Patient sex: M
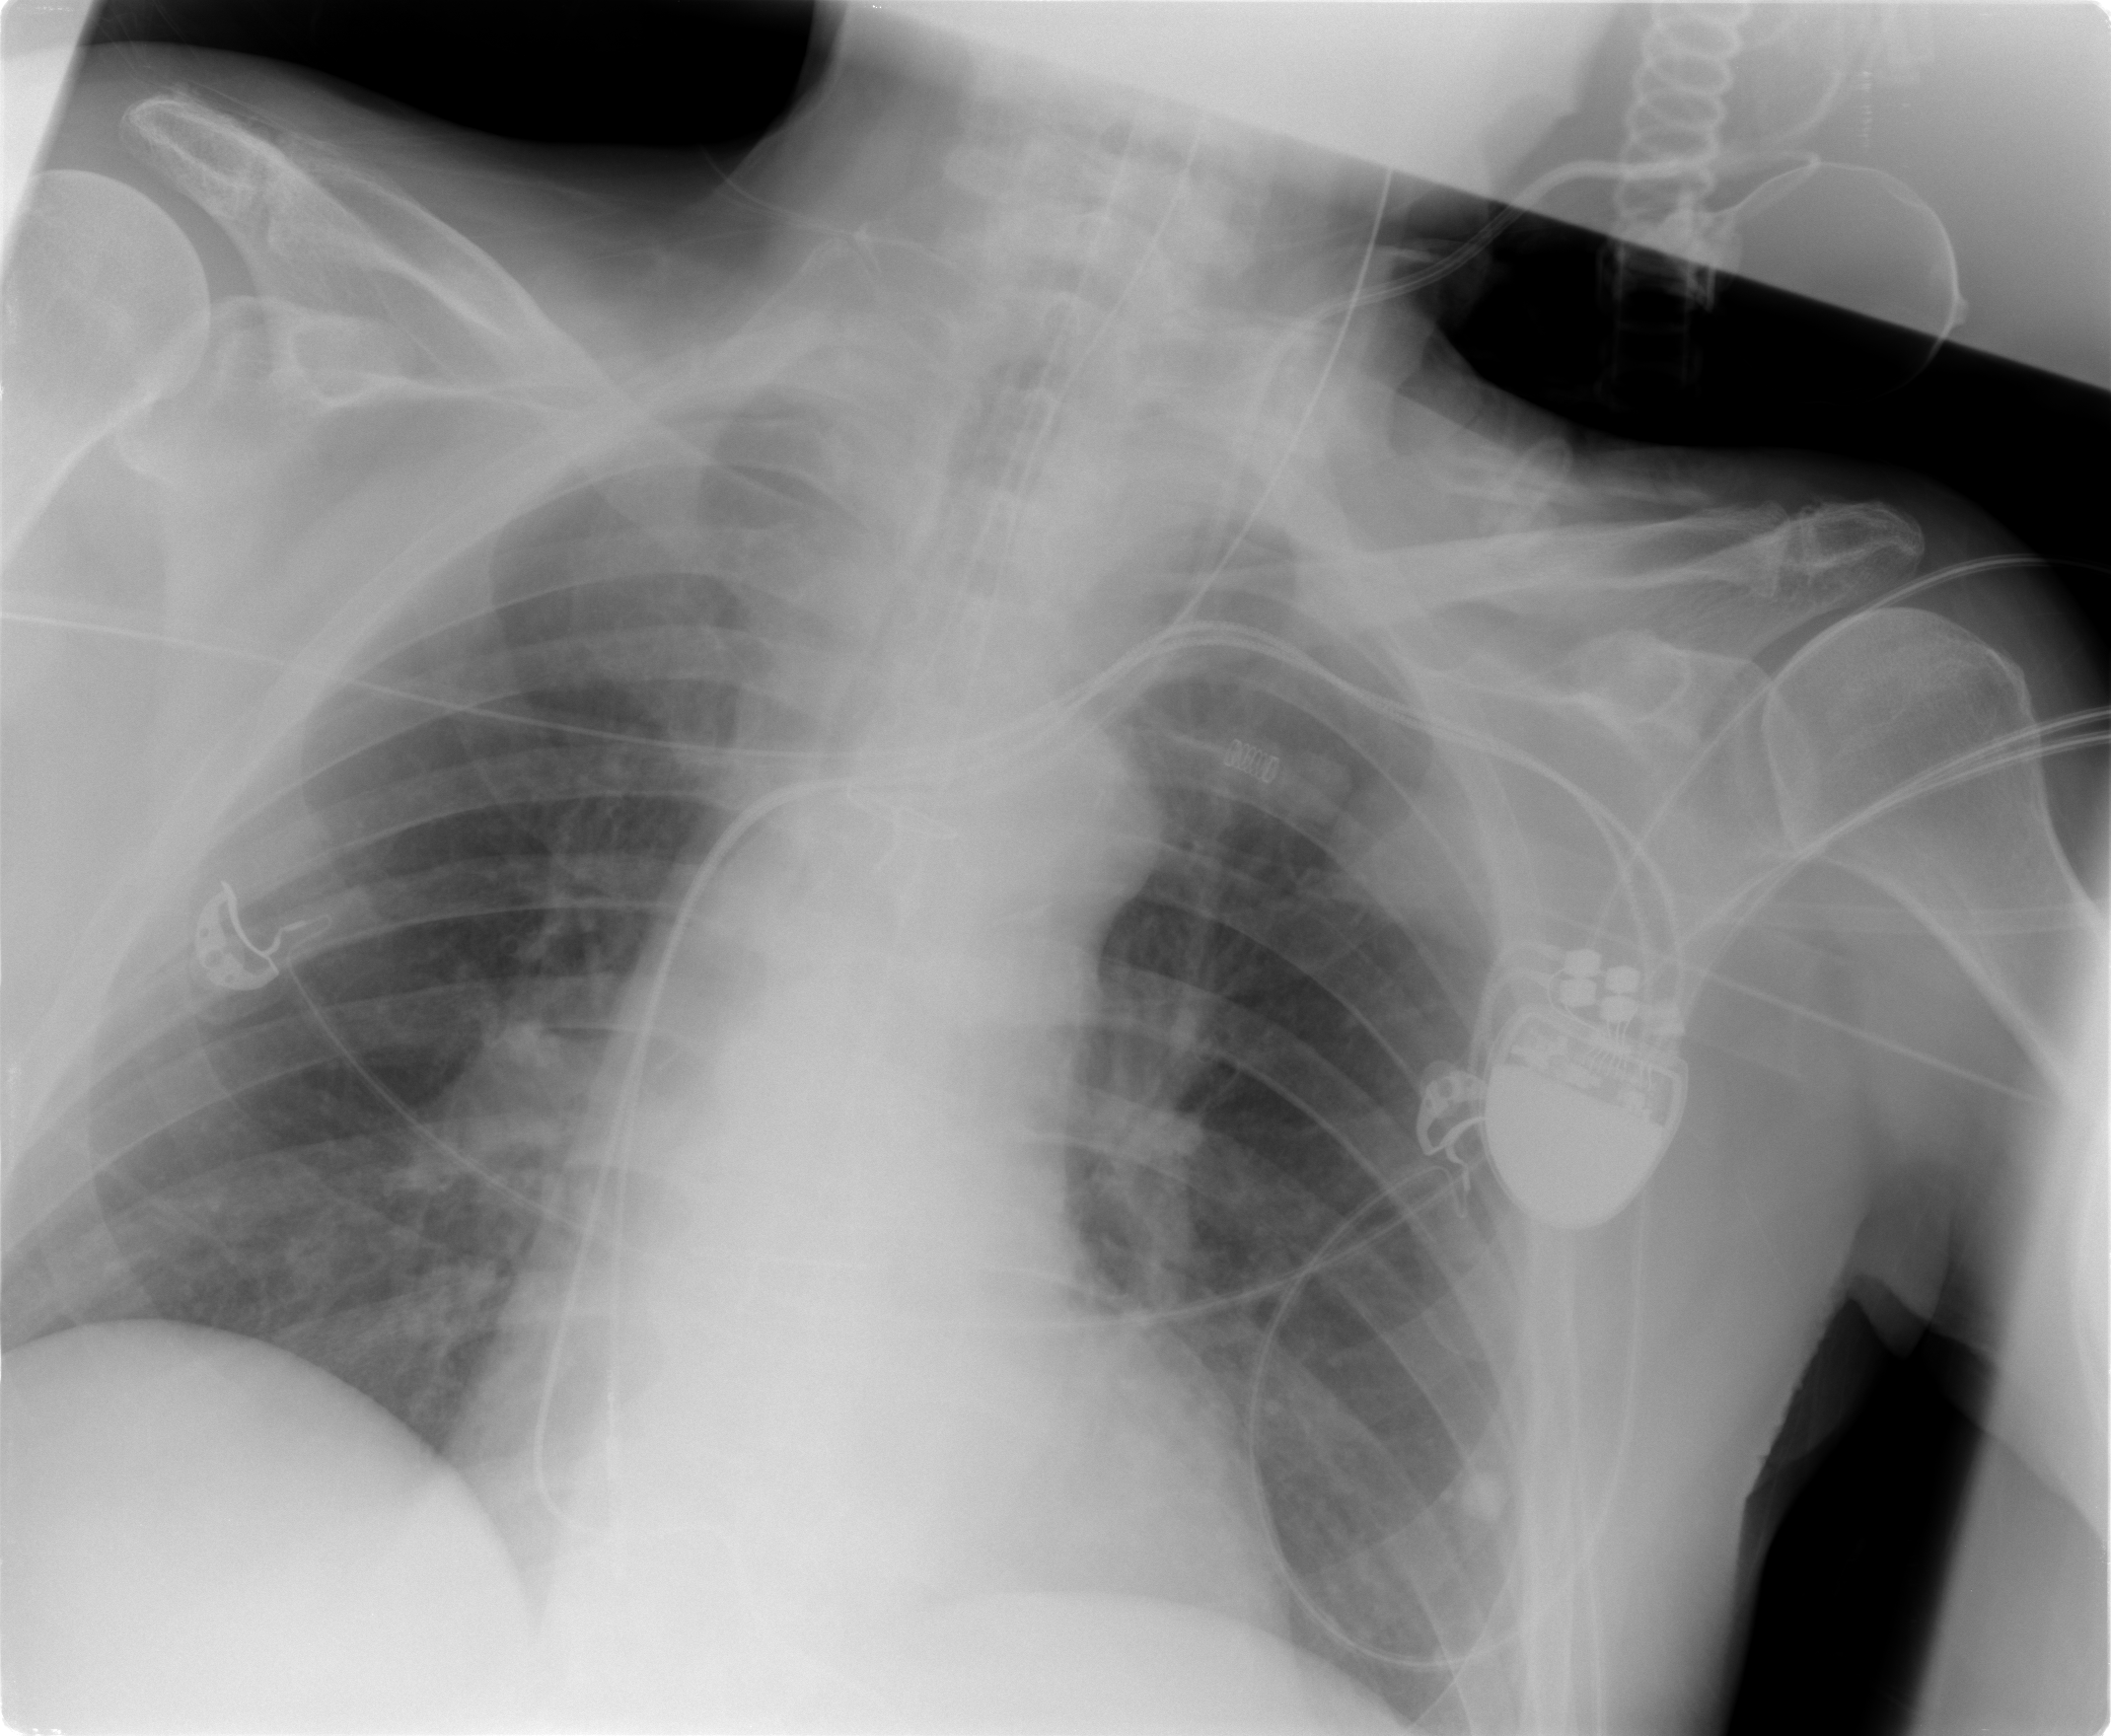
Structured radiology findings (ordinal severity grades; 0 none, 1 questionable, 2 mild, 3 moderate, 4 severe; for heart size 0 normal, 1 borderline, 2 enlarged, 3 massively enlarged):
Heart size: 1
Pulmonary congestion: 2
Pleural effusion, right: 0
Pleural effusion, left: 0
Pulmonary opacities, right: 0
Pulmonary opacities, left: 2
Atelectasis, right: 1
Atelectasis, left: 1